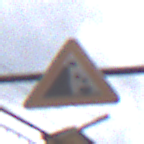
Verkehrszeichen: SteinschlagLinks
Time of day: Midday
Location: Outdoor (Urban)
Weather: Overcast
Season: NotSpecified
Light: Natural